Question: >
<URL>
I am using a 'Repeater' control to display certain elements for me.
These elements work off a tabular format, and each one is wrapped in their own 'panel' tag.
A user can add/remove variables from these elements as that choose, which in tern expands / contracts the div box.
As of now, the application shows 3 div boxes on a line, then starts a new div box on a new line.
Unfortunatly, if a div box on the previous line expands, it messes around with a div box on the next line.
Is there any way to force a '<br />' after every row in a repeater control?
---
The following picture will help show what I mean.

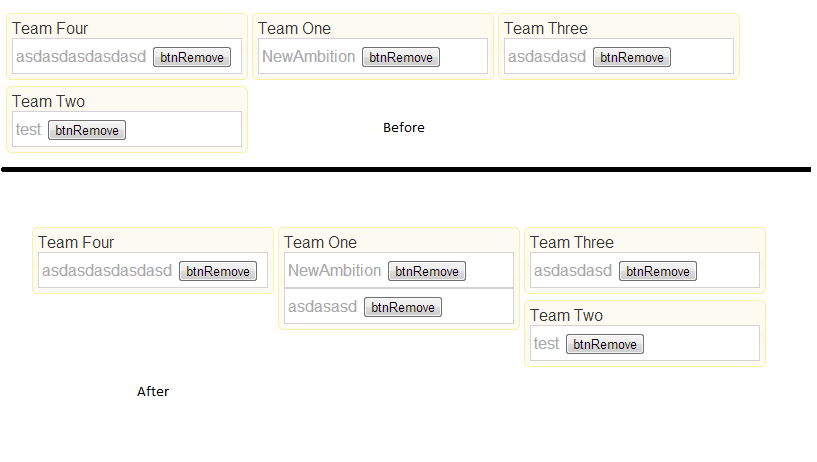
Answer: This isn't a server-side issue.
You should use .
First of all, make '<div runat="server">', and assign a CSS class 'line-break' after every 3 or 4 items. This is possible using Repeater's 'ItemDataBound' event.
Later, in your CSS stylesheet, use 'clear: both' rule on '.line-break' CSS class.
Finally, this should avoid bad effects when some 'div' has a higher height than others.
I guess you're applying 'float: left' to your '<div />' elements.